Aerial crown-view tile of a tropical tree (Barro Colorado Island, Panama), acquired 20250715:
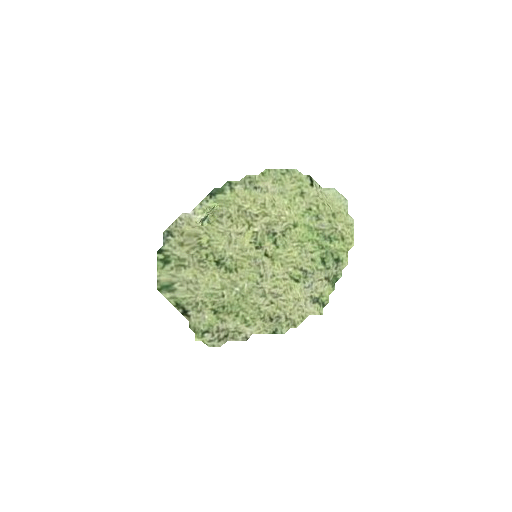
Species: Quararibea stenophylla
GBIF accepted scientific name: Quararibea stenophylla
Crown area: 37.421 m²